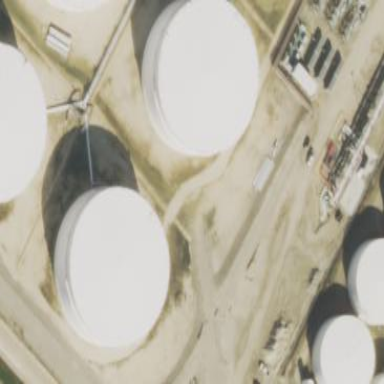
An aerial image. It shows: Storage tank which is man-made and housed in building.